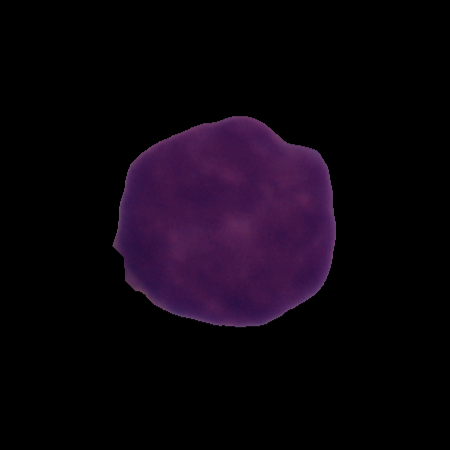
Label: cancer